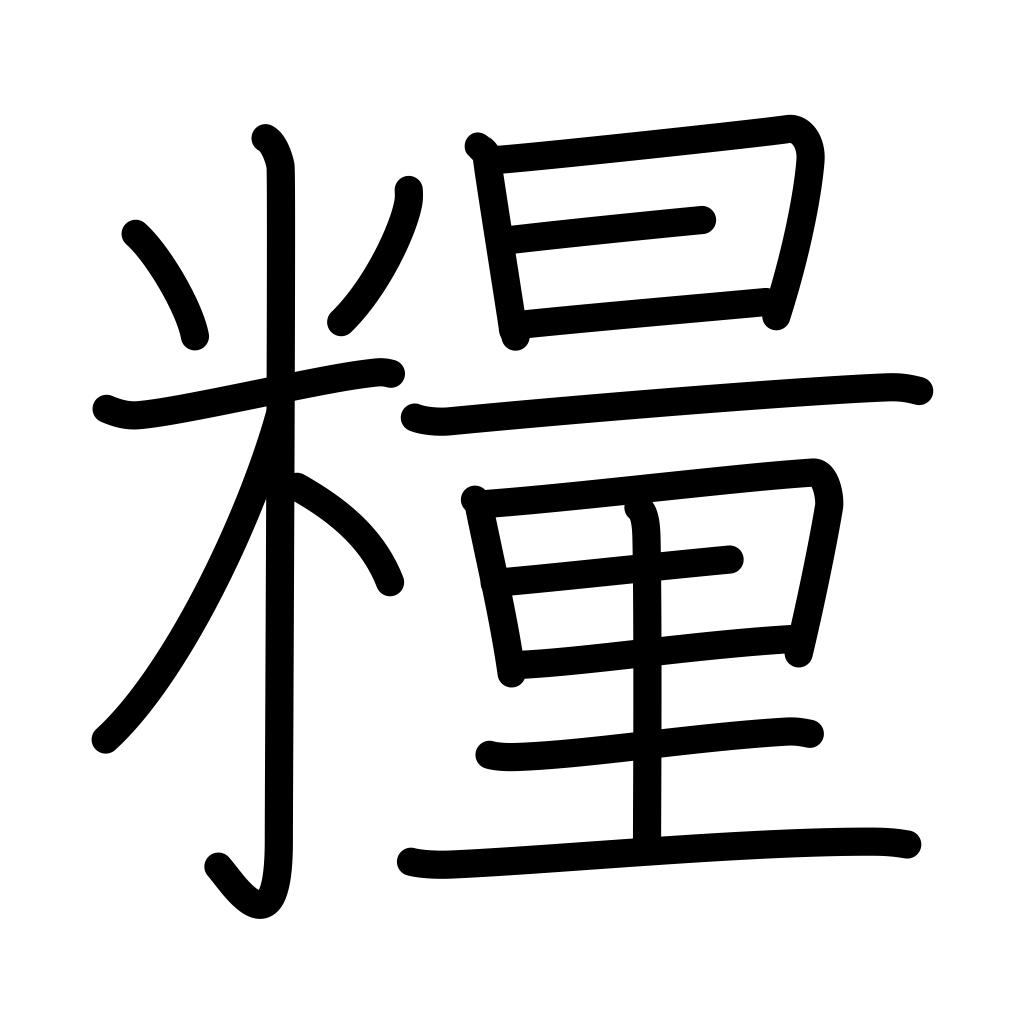
Meaning: provisions, food, bread